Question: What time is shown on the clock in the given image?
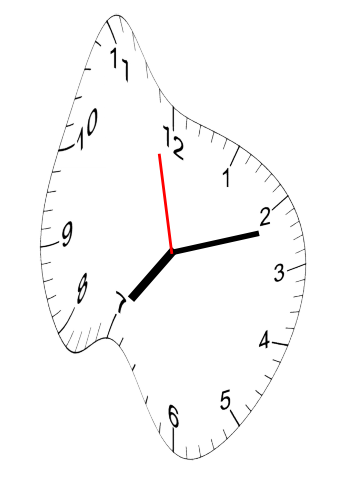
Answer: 07:11:58